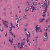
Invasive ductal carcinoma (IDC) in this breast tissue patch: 1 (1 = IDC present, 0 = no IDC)